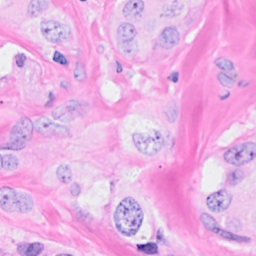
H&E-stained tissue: Breast